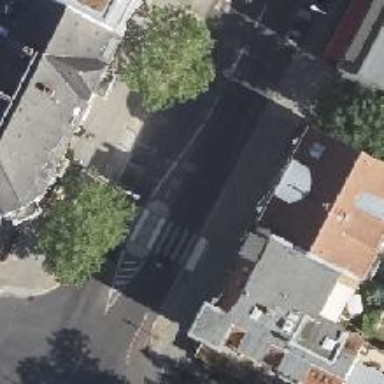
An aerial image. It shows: Marked zebra crossing with island in the middle.